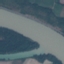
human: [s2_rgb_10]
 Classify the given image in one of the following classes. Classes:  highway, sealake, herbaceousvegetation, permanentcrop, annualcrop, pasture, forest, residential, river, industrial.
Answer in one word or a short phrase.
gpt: River